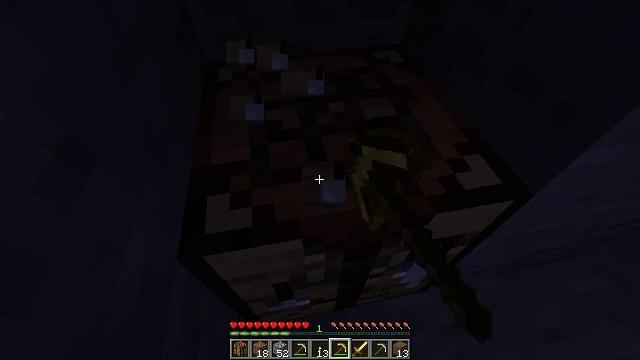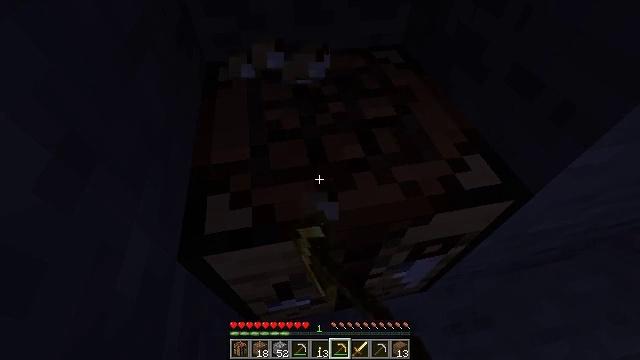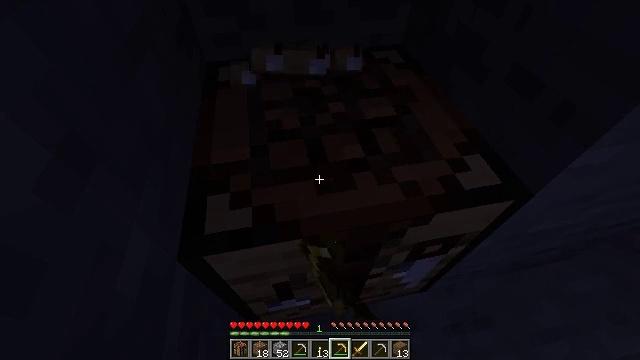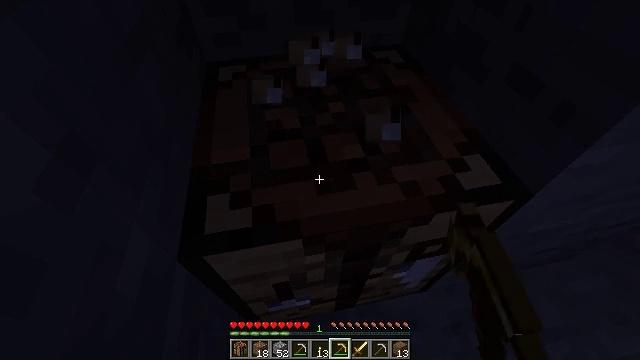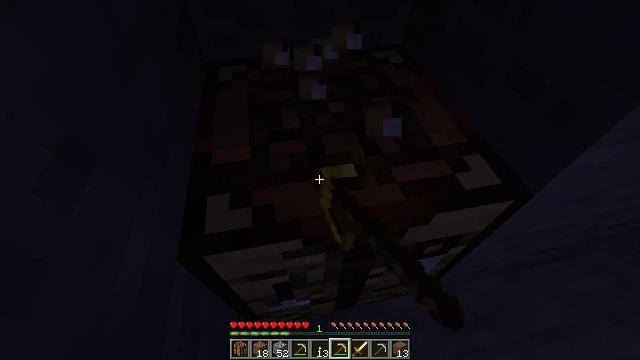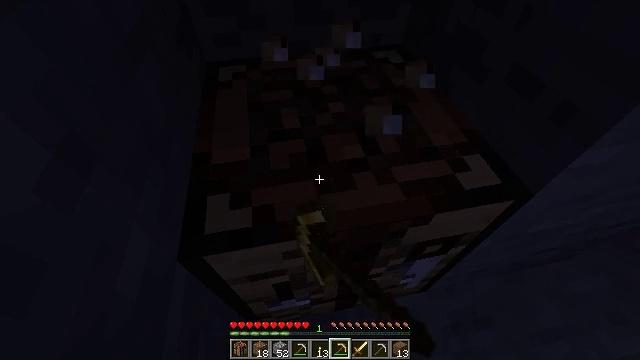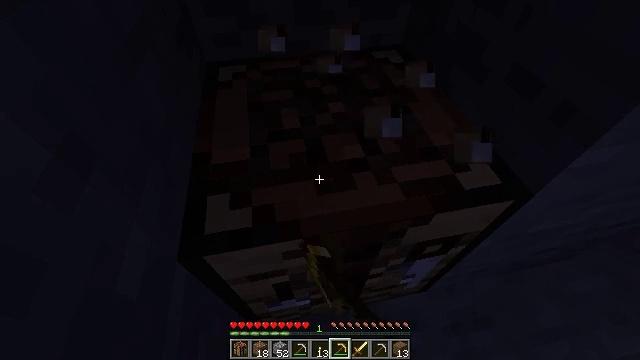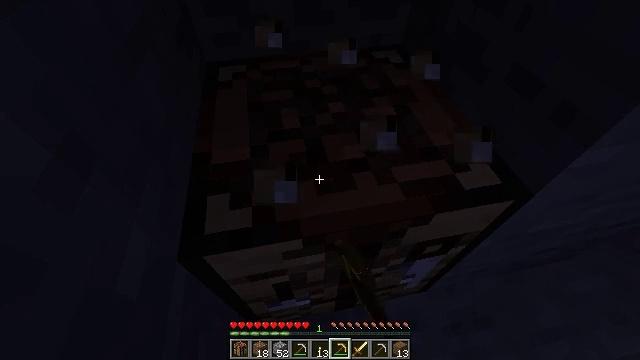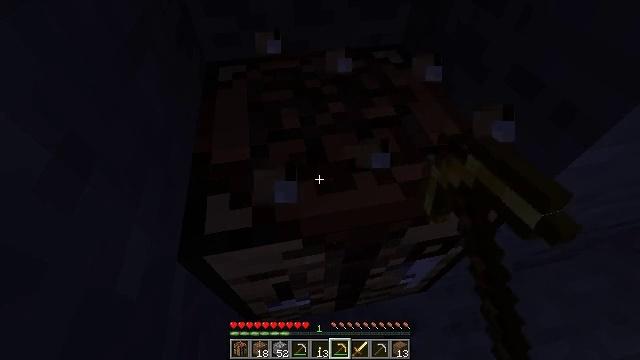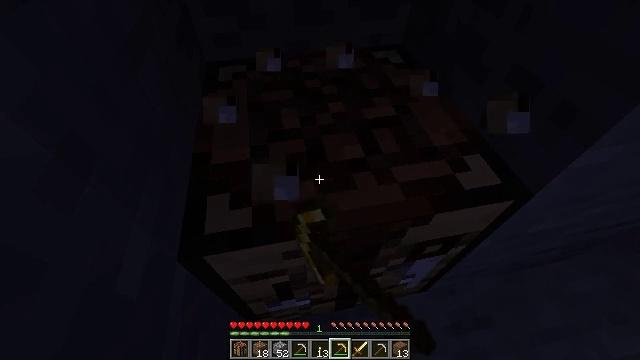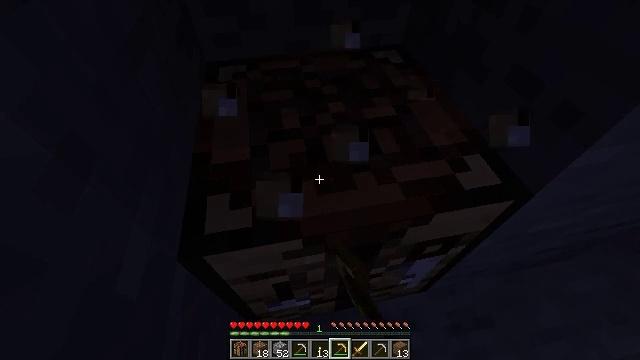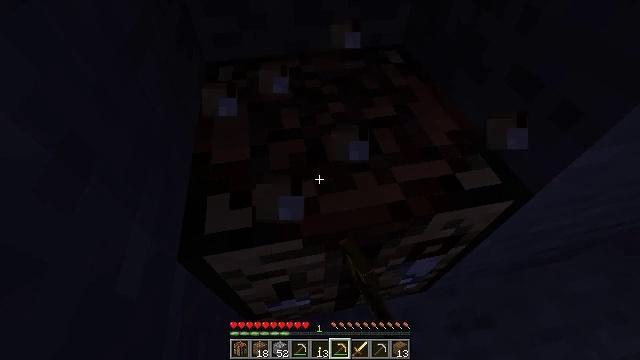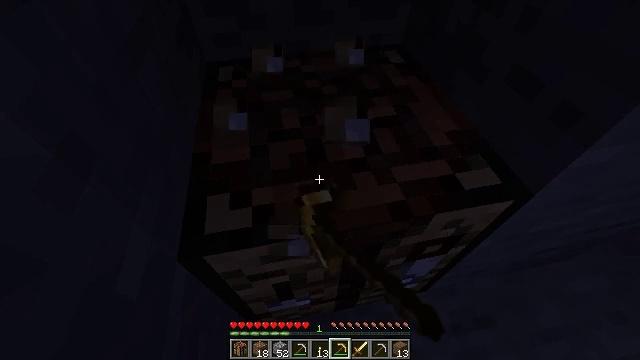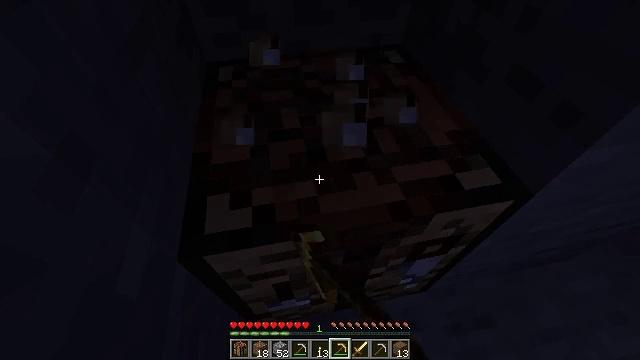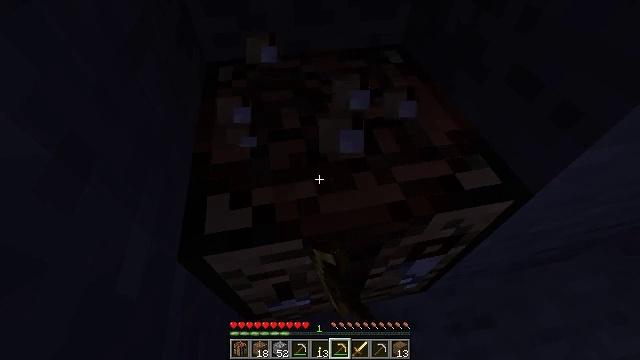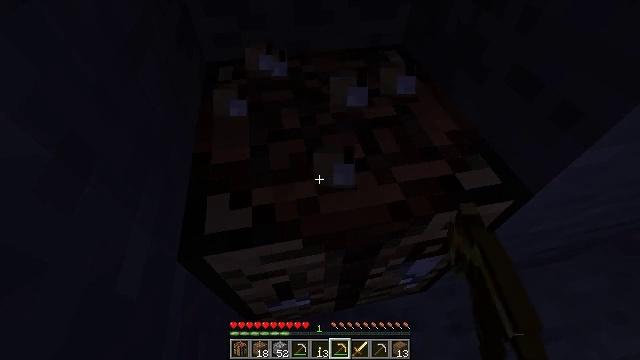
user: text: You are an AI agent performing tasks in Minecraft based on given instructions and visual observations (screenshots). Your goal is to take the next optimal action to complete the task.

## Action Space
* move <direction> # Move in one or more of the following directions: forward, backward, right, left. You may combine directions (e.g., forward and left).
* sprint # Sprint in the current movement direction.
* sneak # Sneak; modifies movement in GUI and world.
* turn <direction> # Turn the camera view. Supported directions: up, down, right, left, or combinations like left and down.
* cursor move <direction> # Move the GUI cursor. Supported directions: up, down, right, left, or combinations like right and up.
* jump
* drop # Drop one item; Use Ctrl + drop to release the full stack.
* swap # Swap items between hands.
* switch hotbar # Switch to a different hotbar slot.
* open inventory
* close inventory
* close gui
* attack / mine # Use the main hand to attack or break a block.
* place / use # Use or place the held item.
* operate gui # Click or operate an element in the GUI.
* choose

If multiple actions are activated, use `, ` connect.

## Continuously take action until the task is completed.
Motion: motion action
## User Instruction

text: Recycle the crafting table.
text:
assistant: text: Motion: attack / mine
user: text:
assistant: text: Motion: attack / mine
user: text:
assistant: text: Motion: attack / mine
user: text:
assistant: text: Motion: attack / mine
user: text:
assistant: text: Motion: attack / mine
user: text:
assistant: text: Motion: attack / mine
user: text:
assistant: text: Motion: attack / mine
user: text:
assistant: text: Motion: attack / mine
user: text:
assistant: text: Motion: attack / mine
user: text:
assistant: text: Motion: attack / mine
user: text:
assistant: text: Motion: attack / mine
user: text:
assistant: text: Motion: attack / mine
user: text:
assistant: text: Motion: attack / mine
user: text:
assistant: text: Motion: attack / mine
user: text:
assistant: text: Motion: attack / mine
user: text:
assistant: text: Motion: attack / mine
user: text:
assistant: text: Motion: attack / mine
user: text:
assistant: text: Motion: attack / mine
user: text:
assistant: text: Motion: attack / mine
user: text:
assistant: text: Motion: attack / mine
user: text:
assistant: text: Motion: attack / mine
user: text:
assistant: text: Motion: attack / mine
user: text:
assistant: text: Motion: attack / mine
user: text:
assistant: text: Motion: attack / mine